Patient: sex M, age 65
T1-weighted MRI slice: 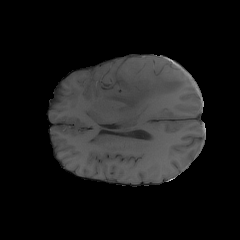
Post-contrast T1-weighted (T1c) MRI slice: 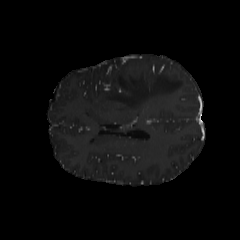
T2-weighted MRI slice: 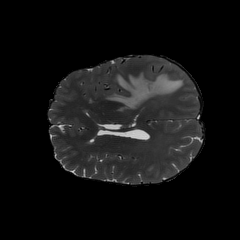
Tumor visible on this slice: yes
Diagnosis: Glioblastoma, IDH-wildtype
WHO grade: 4